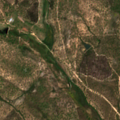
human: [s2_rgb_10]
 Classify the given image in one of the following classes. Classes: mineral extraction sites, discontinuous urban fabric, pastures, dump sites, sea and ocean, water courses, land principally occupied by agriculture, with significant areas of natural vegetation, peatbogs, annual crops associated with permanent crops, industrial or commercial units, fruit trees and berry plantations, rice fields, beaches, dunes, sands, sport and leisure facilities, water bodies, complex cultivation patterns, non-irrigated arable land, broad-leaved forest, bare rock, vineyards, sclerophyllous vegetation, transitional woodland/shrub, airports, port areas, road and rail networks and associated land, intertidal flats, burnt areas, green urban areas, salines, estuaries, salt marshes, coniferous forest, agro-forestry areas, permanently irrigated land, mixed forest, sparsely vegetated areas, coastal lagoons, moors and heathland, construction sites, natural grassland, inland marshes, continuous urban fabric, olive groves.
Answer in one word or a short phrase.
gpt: agro-forestry areas, broad-leaved forest